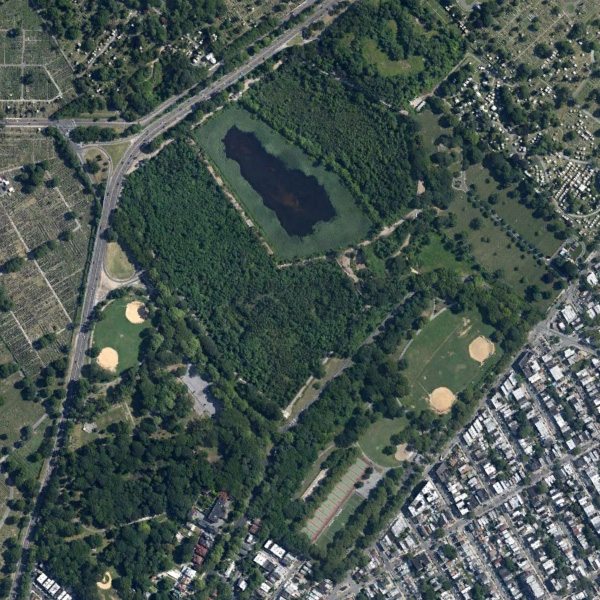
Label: Park